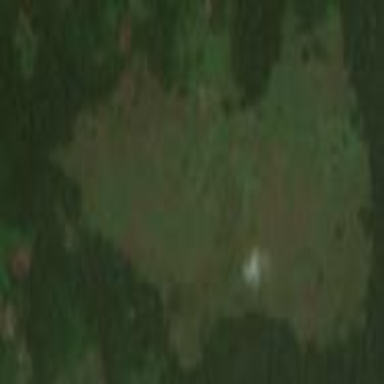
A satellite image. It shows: Savanna grassland.